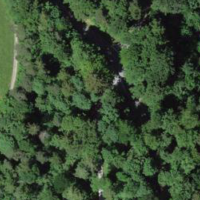
EUNIS habitat code: 41
Species observed at this site:
Ophrys apifera